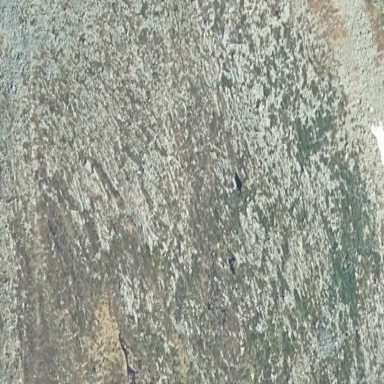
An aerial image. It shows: Landscape of bare rock.